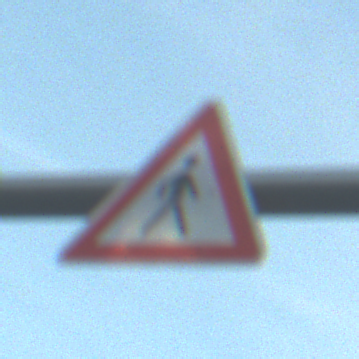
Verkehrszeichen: FussgaengerLinks
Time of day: SunriseSunset
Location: Outdoor (Suburban)
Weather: PartlyCloudy
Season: NotSpecified
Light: Natural